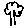
Label: tree